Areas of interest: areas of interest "Commercial service"
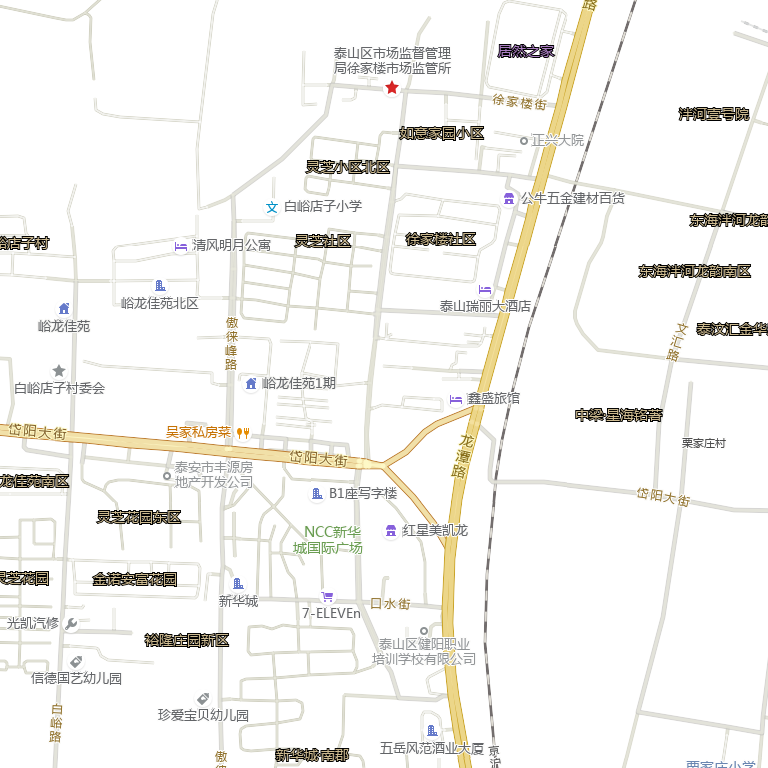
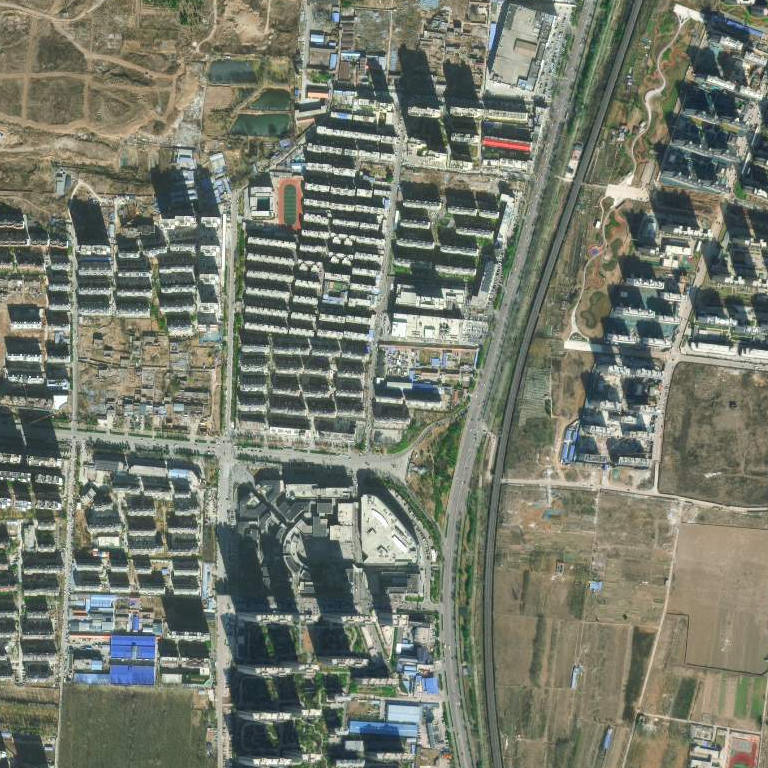